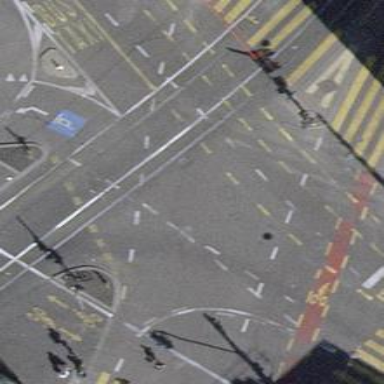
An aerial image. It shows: Road with traffic signals.